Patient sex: M
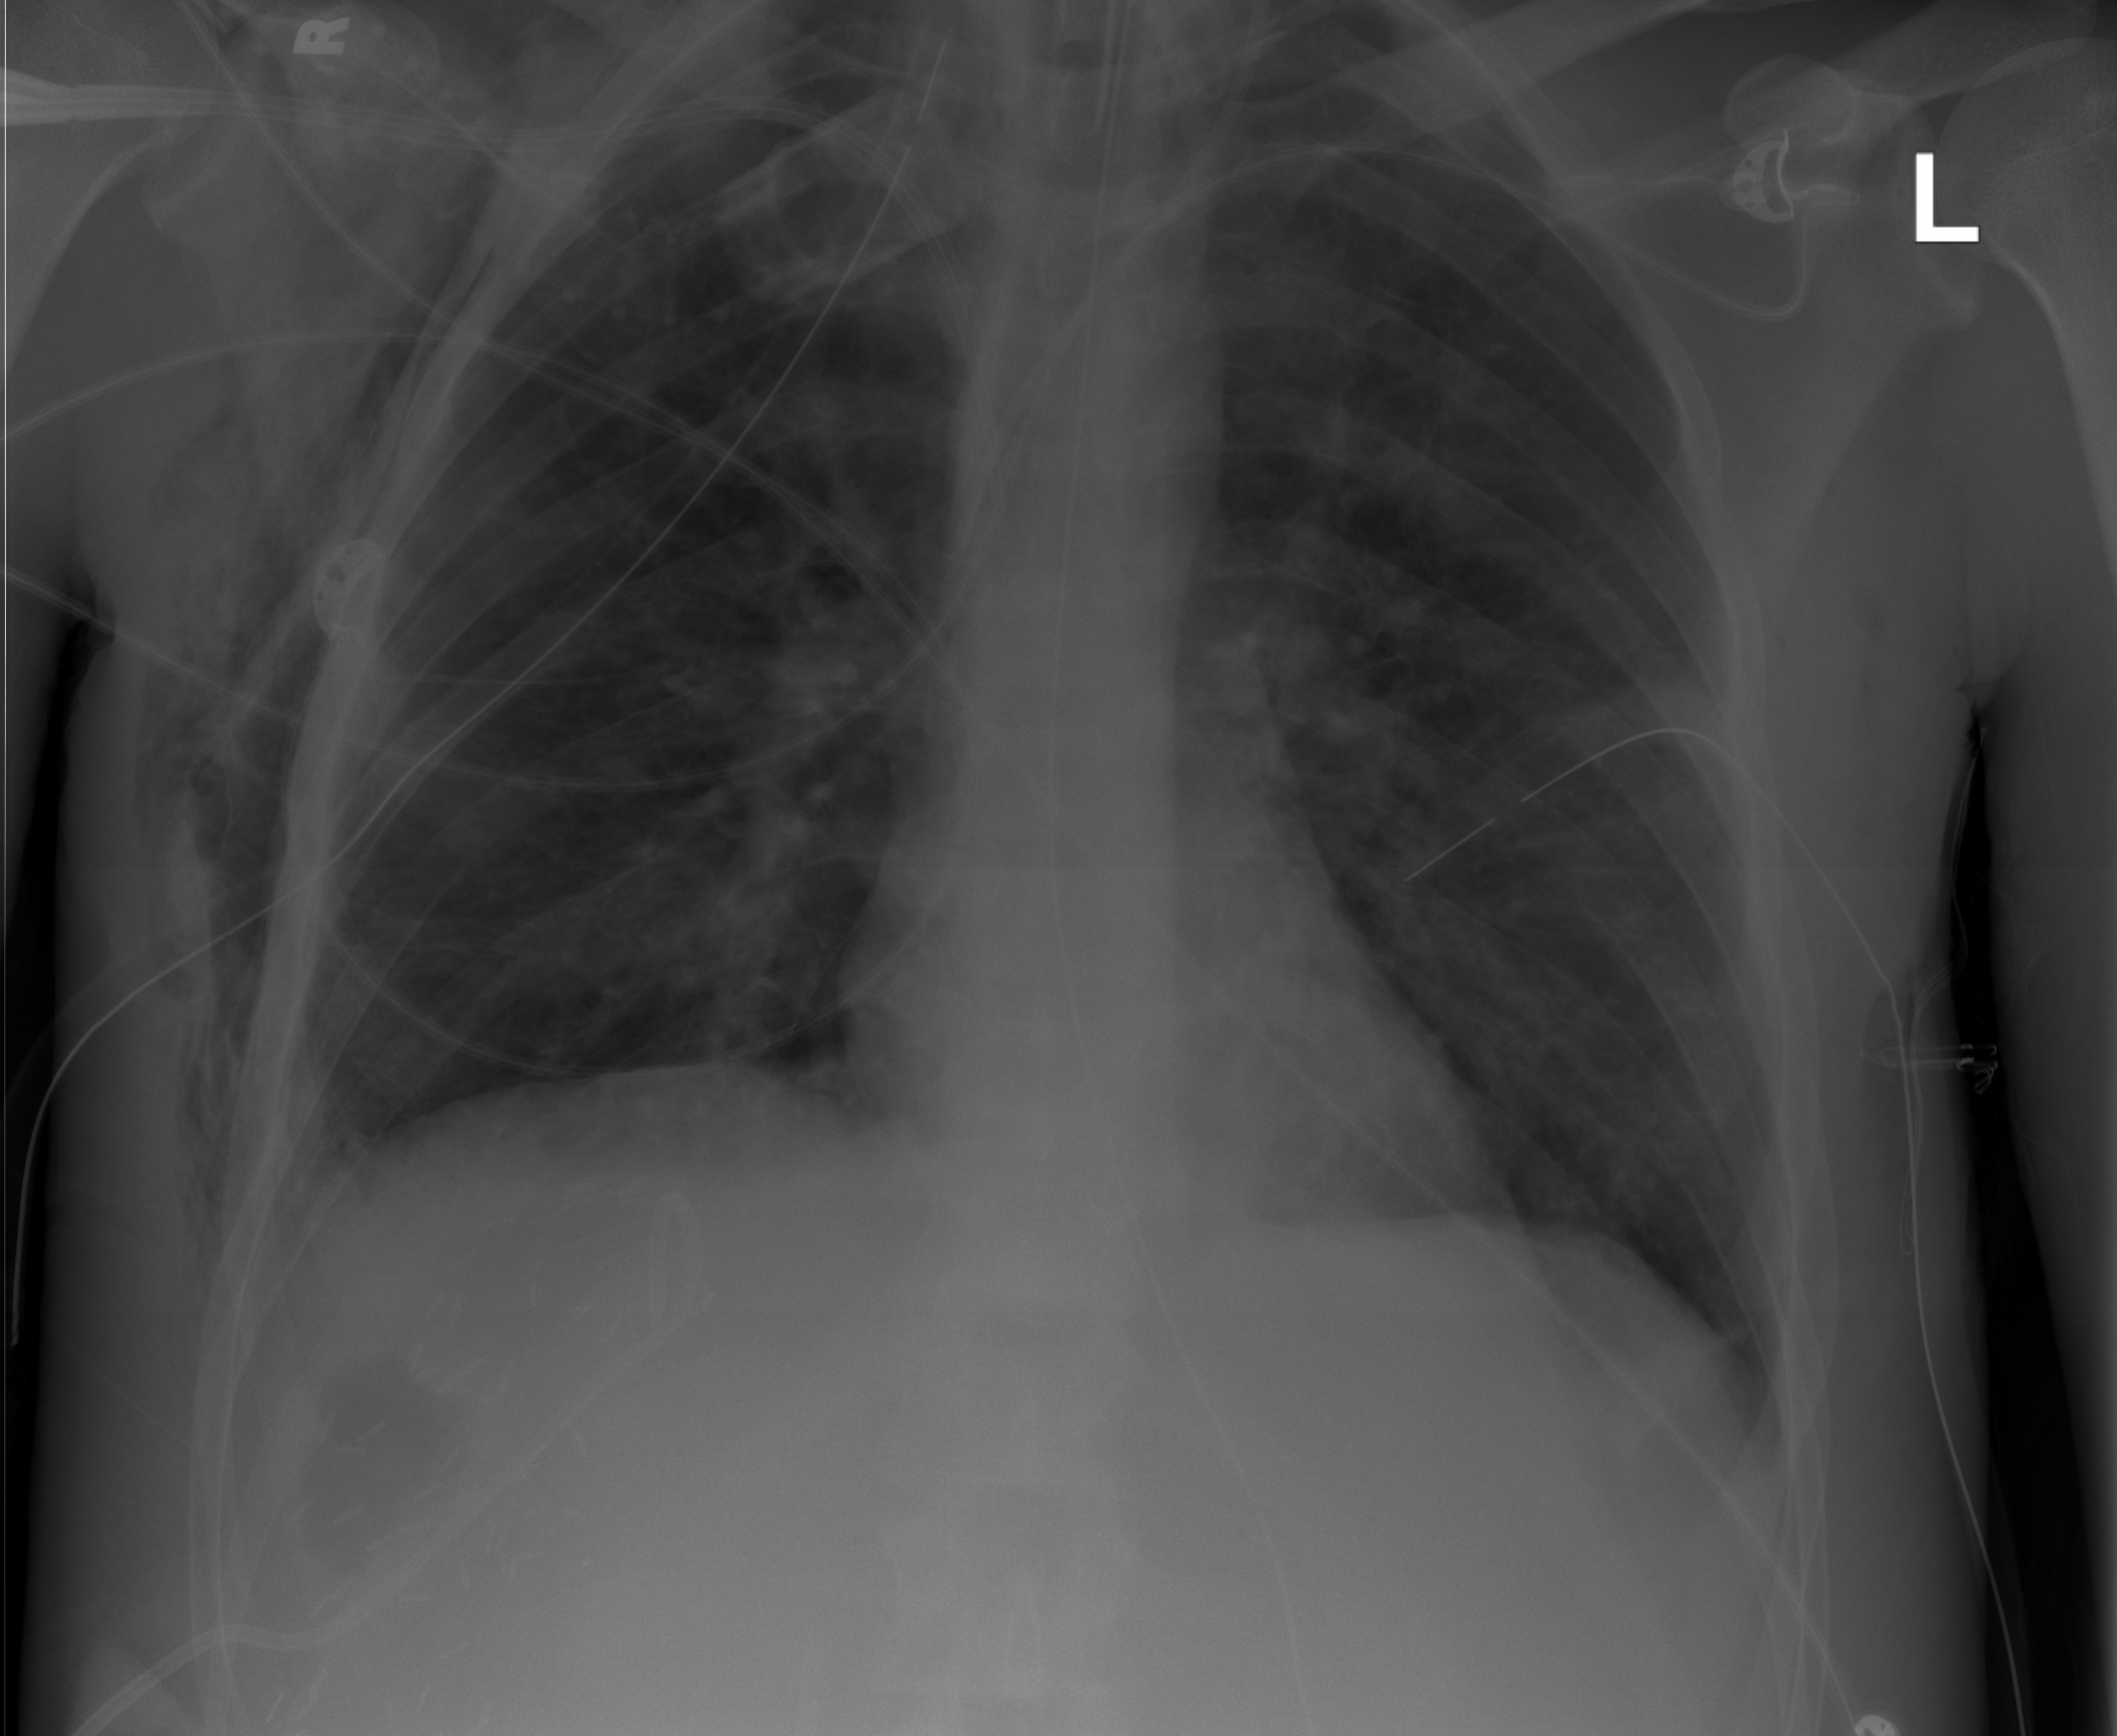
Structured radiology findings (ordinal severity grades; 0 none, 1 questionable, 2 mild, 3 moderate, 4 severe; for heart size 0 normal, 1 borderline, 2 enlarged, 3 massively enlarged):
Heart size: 0
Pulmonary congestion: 0
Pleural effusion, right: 0
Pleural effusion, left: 2
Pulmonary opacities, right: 0
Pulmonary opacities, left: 0
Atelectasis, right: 0
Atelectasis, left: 0